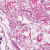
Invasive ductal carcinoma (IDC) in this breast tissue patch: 0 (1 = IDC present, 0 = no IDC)